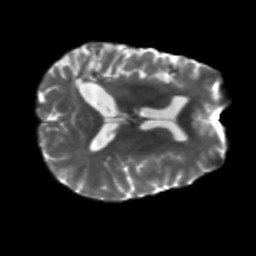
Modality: T2w
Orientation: axial
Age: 42
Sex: male
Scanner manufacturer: siemens
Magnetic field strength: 3 T
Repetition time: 5.47 s
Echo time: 0.0854 s